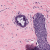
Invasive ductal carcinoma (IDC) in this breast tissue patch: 0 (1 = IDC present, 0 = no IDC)